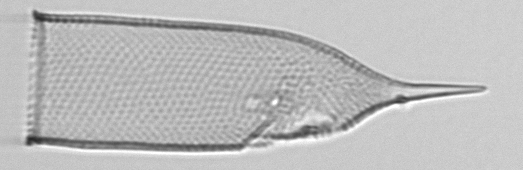
Label: Favella